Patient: sex M, age 31
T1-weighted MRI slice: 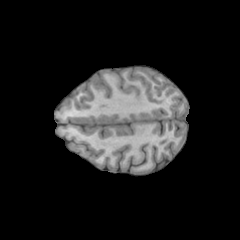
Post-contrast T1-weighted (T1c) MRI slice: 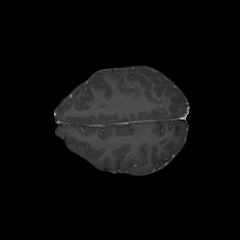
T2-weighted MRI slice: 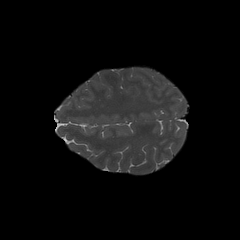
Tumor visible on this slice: no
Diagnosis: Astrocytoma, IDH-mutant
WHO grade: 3